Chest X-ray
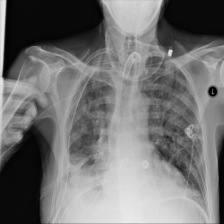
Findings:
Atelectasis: negative
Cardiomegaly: negative
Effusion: negative
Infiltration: positive
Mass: negative
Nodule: negative
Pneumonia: negative
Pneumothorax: negative
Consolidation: negative
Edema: negative
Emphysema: negative
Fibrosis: negative
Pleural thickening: negative
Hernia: negative